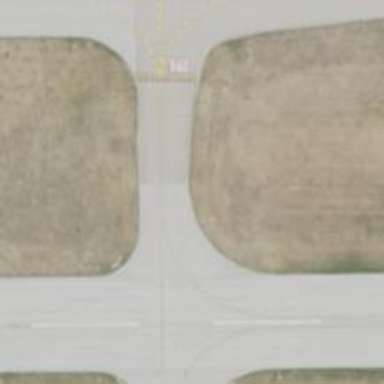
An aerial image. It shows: Image of taxiway at airport.